Жидкости могут переходить в твердое и газообразное состояние — фазовые переходы первого рода (то есть переходы связанные с поглощением или выделением тепла). Эти переходы происходят при постоянных температурах. В таблицах эти температуры обычно предоставляются для нормальных условиях. Но их значение зависит от множества факторов. В этой задаче предлагается рассмотреть некоторые из них (рассматриваются только фазовые переходы первого рода). Кривая фазового перехода вещества из состояния $1$ в состояние $2$ описывается уравнением Клапейрона - Клаузиуса $$\cfrac{dp}{dT}=\cfrac{q_{12}}{T(v_2-v_1)} $$ где $p$ — давление, $T$ — температура, $q_{12}$ — удельная теплота фазового перехода $1\to{2}$, $v_1$,$v_2$ — удельные объемы.
При какой температуре кипит вода в Швейцарии на пике Дюфур на высоте $4634~\text{м}$, если давление там $430~\text{мм.рт.ст}$. Нормальное давление $760~\text{мм.рт.ст}$. В нормальных условиях вода кипит при $100^{\circ}\text{C}$. Оказывается, явление поверхностного натяжения $\sigma$ жидкости может влиять на давление насыщенных паров вещества над искривленной поверхностью ($K$ — кривизна поверхности, величина обратная радиусу кривизны).
Найдите давление Лапласа в случае цилиндрической поверхности — разница давлений по разные стороны от искривленной поверхности жидкости. Выразите ответ через $\sigma$, $K$, $p_a$ (атмосферное давление) и физические константы.
Найдите давление Лапласа в случае сферической поверхности. Выразите ответ через $\sigma$, $K$, $p_a$ (атмосферное давление) и физические константы.
Рассмотрим пузырек в жидкости. Где давление больше: внутри (IN) пузырька или снаружи (OUT)? В следующей части задачи рассмотрите, как кривизна поверхности жидкости влияет на давление насыщенных паров. Для решения рассмотрите сообщающиеся цилиндрические сосуды, помещенные в термостат, поддерживающий температуру $T$, (Рис. 1 — изображен случай, когда жидкость смачивает стенки сосудов) такие, что ширина одного из сосудов позволяет наблюдать капиллярный эффект. Давление паров над плоской поверхностью $AB$ — $p_1$, над $CD$ — $p_2$, $K$ — кривизна поверхности $CD$. Удельный объем жидкости $v_L$, пара $v_G$ (считайте, что плотность пара меняется слабо при изменении высоты на $h$).  Рис. 1. Давление насыщенного пара над искривленной поверхностью
Выразите $h$ через $\sigma$, $K$, $v_L$, $v_G$, $T$, $\mu$ и физические константы ($\mu$ — молярная масса).
Пусть жидкость смачивает стенки сосуда. Выразите разницу давлений $p_2-p_1$ через $\sigma$, $K$, $v_L$, $v_G$, $T$, $\mu$ и физические константы.
Каким будет ответ, если жидкость не будет смачивать стенок сосуда? Выразите ответ через $\sigma$, $K$, $v_L$, $v_G$, $T$, $\mu$ и физические константы.
При большой кривизне (σK≫|P_2-P_1 |) $\sigma K\gg{\left|p_2-p_1\right|}$ поверхности уже нельзя считать плотность пара постоянной. Какой будет разность давлений $p_2-p_1$ в этом случае? Выразите ответ через $\sigma$, $K$, $v_L$, $v_G$, $T$, $\mu$ и физические константы. В следующей части задачи предлагается рассмотреть, как изменятся условия фазовых переходов если растворить в жидкости какое-либо вещество.Первое, что следует рассмотреть это осмос — процесс односторонней диффузии через полупроницаемую мембрану. Эта мембрана пропускает только молекулы растворителя. Молекулы растворителя диффундируют туда, где концентрация растворенного вещества больше. Концентрация молекул растворителя $n$, растворенного вещества $n_s$. Вследствие этого явления возникает осмотическое давление $p_{os}$ — избыточное давление в растворе, при котором прекращается диффузия молекул растворителя. На Рис. 2 изображен осмометр, прибор для измерения осмотического давления.  Рис. 2. Осмометр
Выразите осмотическое давление $p_{os}$ для слабого раствора (раствора с малой концентрацией растворенного вещества). Выразите ответ через $p_a$, $n$, $n_s$, $T$ и физические константы. Рассмотрите как меняется давление насыщенных паров, если растворить в жидкости малое количество какого-либо вещества. На Рис. 3 раствор и вода разделены полупроницаемой мембраной, $p_0$ — давление насыщенных паров над водой, $p$ — над раствором.
Выразите разницу $p-p_0$ через $v_L$, $v_G$, $p_{os}$ и физические константы.
Выразите разницу $p-p_0$ через $p_0$, $n$, $n_s$ и физические константы. В следующей части задачи рассмотрите три фазы вещества ($1$ — жидкость, $2$ — пар, $3$ — твердое тело, $q_{21}$, $q_{23}$, $q_{13}$ — удельные теплоты выделяющиеся при переходах $2\to{1}$, $2\to{3}$ и $1\to{3}$ соответственно, $q_{21}>0$, $q_{23}>0$, $q_{13}>0$). Рассмотрите точку трехфазного равновесия (тройная точка).
Считая разницу между $p$ и $p_0$ малой, найдите изменение температуры кипения жидкости при растворении в ней какого-либо вещества. Выразите ответ через $\mu$, $T$, $q_{12}$, $n_s$, $n$ и физические константы.
Каков знак изменения температуры кипения жидкости при растворении в ней чего-либо?
Выразите $q_{23}$ через $q_{13}$ и $q_{21}$ в тройной точке.
В координатах ($p$,$T$) изобразите качественно кривые равновесия между всеми тремя фазами вблизи тройной точки. Считайте, что $v_G\gg{v_L}$ и $v_G\gg{v_s}$ (удельный объем твердого вещества).
Найдите изменение температуры замерзания жидкости при растворении в ней какого-либо вещества. Выразите ответ через $\mu$, $T$, $q_{13}$, $n_s$, $n$ и физические константы.
Каков знак изменения температуры замерзания жидкости при растворении в ней чего-либо?
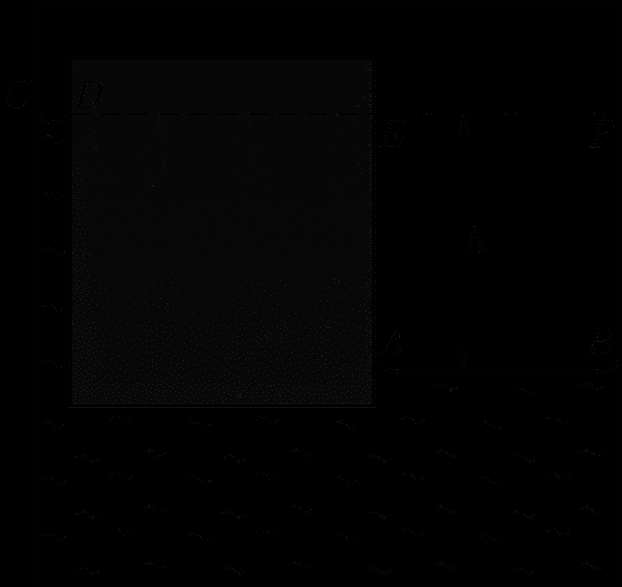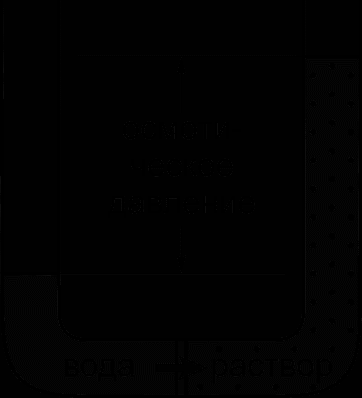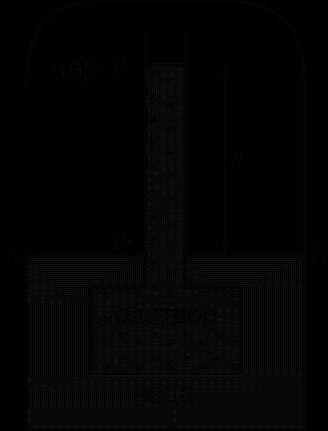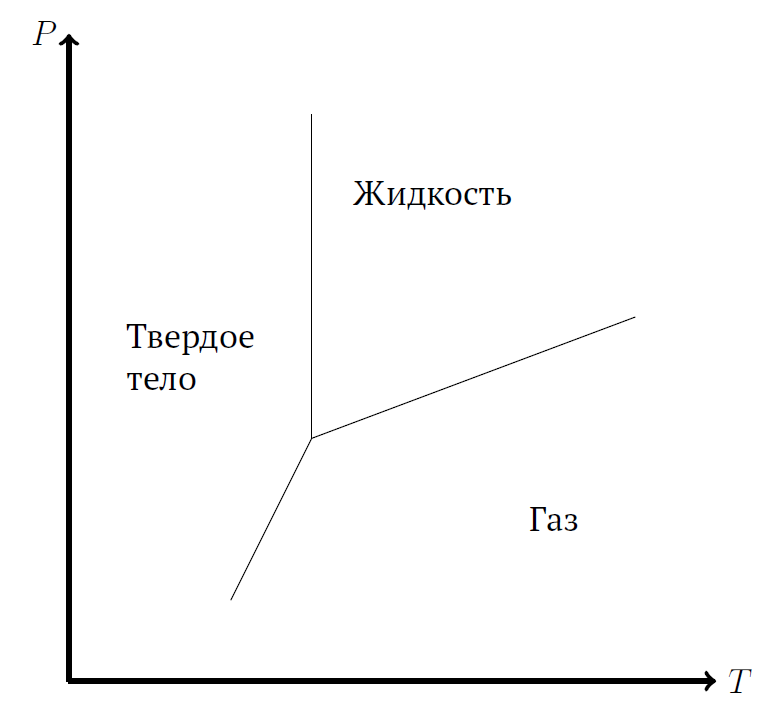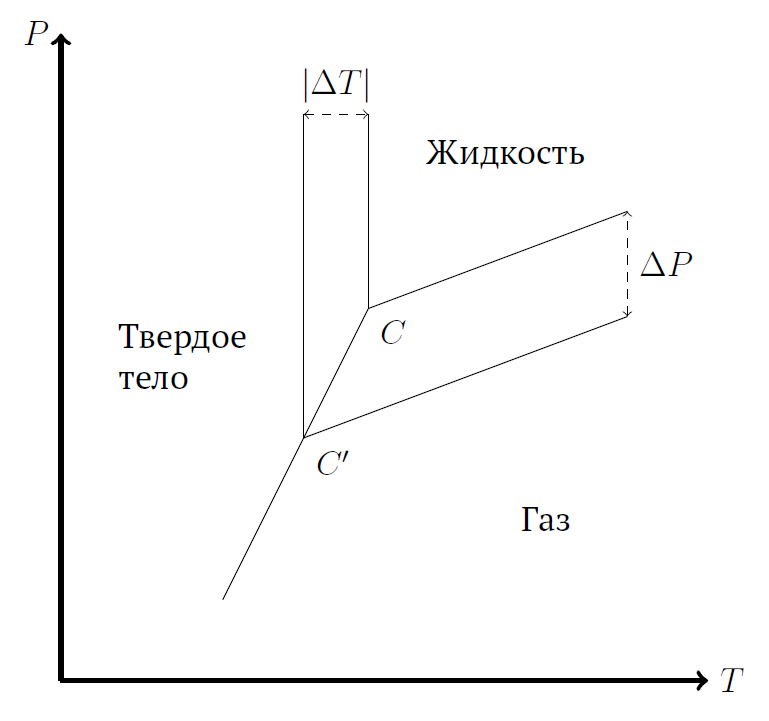
При какой температуре кипит вода в Швейцарии на пике Дюфур на высоте $4634~\text{м}$, если давление там $430~\text{мм.рт.ст}$. Нормальное давление $760~\text{мм.рт.ст}$. В нормальных условиях вода кипит при $100^{\circ}\text{C}$.
Решение: Индекс 1 будем обозначать жидкость, индексом 2 — газ. Т.к. удельный объем газа много больше удельного объема жидкости, то \begin{equation*} v_2 - v_1 \approx v_2 = \frac{R T}{p}.\end{equation*}Подставляя в уравнение Клапейрона-Клаузиуса и интегрируя его, получим\begin{equation*} \Delta \ln P = -\frac{q}{R} \Delta \frac{1}{T}.\end{equation*}Здесь $q$ — теплота в пересчете на 1 моль, т.е. $q = q_{m} \mu$, где $q_{m} \approx 2.3\cdot10^6~\text{Дж}/\text{кг}$ — та же теплота в пересчете на 1 кг, $\mu$ — молярная масса воды.Выражая отсюда $T_1$, получим\begin{equation*} T_1 = 85 ^{\circ}\text{C}.\end{equation*}

Найдите давление Лапласа в случае цилиндрической поверхности — разница давлений по разные стороны от искривленной поверхности жидкости. Выразите ответ через $\sigma$, $K$, $p_a$ (атмосферное давление) и физические константы.
Решение: Рассмотрим участок поверхности, который в цилиндрических координатах заключен между углами $\varphi$ и $\varphi + d\varphi$, высоты $h$. На него действуют силы поверхностного натяжения $h \sigma$, угол между которыми $d\varphi$. Их равнодействующая будет равна $h \sigma d \varphi$ и направлена к оси цилиндра. Она должна быть уравновешена силой давления $P_л h R \, d\varphi = P_л h \, d\varphi / K$, откуда\begin{equation*} P_л = \sigma K.\end{equation*}

Найдите давление Лапласа в случае сферической поверхности. Выразите ответ через $\sigma$, $K$, $p_a$ (атмосферное давление) и физические константы.
Решение: Рассмотрим участок сферической поверхности, задающийся уравнением $\theta \leq d\theta$ ($\theta$ — угол с произвольной осью, например $z$). Проекция силы поверхностного натяжения на ось $z$ будет равна\begin{equation*} F_{\sigma} = - 2\pi R \sigma \, d\theta \cdot d\theta = -2 \pi R \sigma d\theta^2.\end{equation*}Она должна уравновешиваться силой давления:\begin{equation*} F_p = P_л \cdot \pi \left( R d\theta \right)^2.\end{equation*}Отсюда находим\begin{equation*} P_л = \frac{2 \sigma}{R} = 2 \sigma K.\end{equation*}

Рассмотрим пузырек в жидкости. Где давление больше: внутри (IN) пузырька или снаружи (OUT)?
Решение: Как ясно из предыдущих пунктов, давление больше внутри пузырька.

Выразите $h$ через $\sigma$, $K$, $v_L$, $v_G$, $T$, $\mu$ и физические константы ($\mu$ — молярная масса).
Решение: Обозначим давление прямо над поверхностью $AB$ через $P_1$. Тогда давление прямо над поверхностью $CD$ будет меньше на давление столба газа высоты $h$:\begin{equation*} P_2 \equiv P_{\text{above CD}} = P_1 - \frac{g h}{v_G}.\end{equation*}Аналогично можем выразить давление прямо под поверхностью $CD$:\begin{equation*} P_{\text{under CD}} = P_1 - \frac{g h}{v_L}.\end{equation*}Разность этих давлений должна быть равна $P_{\text{under CD}} - P_{\text{above CD}} = 2 \sigma K$, откуда находим $h$:\begin{equation*} h = \frac{2 \sigma K}{g} \frac{1}{1/v_L - 1/v_G}.\end{equation*}

Пусть жидкость смачивает стенки сосуда. Выразите разницу давлений $p_2-p_1$ через $\sigma$, $K$, $v_L$, $v_G$, $T$, $\mu$ и физические константы.
Решение: Используя ответ предыдущего пункта,\begin{equation*} P_2 - P_1 = - \frac{g h}{v_G} = - 2 \sigma K \frac{v_L}{v_G - v_L}.\end{equation*}

Каким будет ответ, если жидкость не будет смачивать стенок сосуда? Выразите ответ через $\sigma$, $K$, $v_L$, $v_G$, $T$, $\mu$ и физические константы.
Решение: В случае несмачивания поверхность $CD$ будет ниже $AB$ на $|h|$, в смысле достаточно поменять знак ответа (либо считать, что $K$ меняет знак):\begin{equation*} P_2 - P_1 = + 2 \sigma K \frac{v_L}{v_G - v_L}.\end{equation*}

При большой кривизне (σK≫|P_2-P_1 |) $\sigma K\gg{\left|p_2-p_1\right|}$ поверхности уже нельзя считать плотность пара постоянной. Какой будет разность давлений $p_2-p_1$ в этом случае? Выразите ответ через $\sigma$, $K$, $v_L$, $v_G$, $T$, $\mu$ и физические константы.
Решение: В случае переменной плотности пара давления $P_2$ и $P_1$ связаны как\begin{equation*} P_2 = P_1 \exp \left( -\frac{\mu g h}{R T} \right).\end{equation*}Рассмотрение разницы давлений по-прежнему дает\begin{equation*} 2 \sigma K + P_1 - P_2 = \frac{g h}{v_L}.\end{equation*}Пренебрегая разностью давлений $P_1 - P_2$ по сравнению с $\sigma K$, находим отсюда $h$ и искомую разность:\begin{equation*} P_2 - P_1 = - P_1 \left[ 1 - \exp\left(-\frac{2 \mu \sigma K v_L}{R T} \right) \right].\end{equation*}

Выразите осмотическое давление $p_{os}$ для слабого раствора (раствора с малой концентрацией растворенного вещества). Выразите ответ через $p_a$, $n$, $n_s$, $T$ и физические константы.
Ответ: \begin{equation*} P_{os} = n_s k T.\end{equation*}

Выразите разницу $p-p_0$ через $v_L$, $v_G$, $p_{os}$ и физические константы.
Решение: Гидростатическое давление дополнительного столба жидкости должно быть равно осмотическому давлению:\begin{equation*} \frac{g h}{v_L} = P_{os}.\end{equation*}Тогда искомая разность\begin{equation*} P - P_0 = - \frac{g h}{v_G} = -\frac{v_L}{v_G} P_{os}.\end{equation*}

Выразите разницу $p-p_0$ через $p_0$, $n$, $n_s$ и физические константы.
Решение: Подставим выражение для осмотического давления:\begin{equation*} P - P_0 = -\frac{v_L}{v_G} n_s k T.\end{equation*}Замечаем, что $\frac{k T}{v_G} = P_0$ — давление газа, если $v_G$ относить к одной молекуле. Но тогда $v_L$ можно переписать как $1/n$:\begin{equation*} P - P_0 = -P_0 \frac{n_s}{n}.\end{equation*}

Считая разницу между $p$ и $p_0$ малой, найдите изменение температуры кипения жидкости при растворении в ней какого-либо вещества. Выразите ответ через $\mu$, $T$, $q_{12}$, $n_s$, $n$ и физические константы.
Решение: Рассмотрим пузырек газа внутри жидкости. Как мы видели в пунктах B2 и B3, давление пара над раствором будет меньше на $P_0 n_s/n$. Тогда, чтобы парам в растворе достичь того же давления, что в чистой жидкости, температура раствора должна быть больше на $\Delta T = \frac{dT}{dP} P_0 n_s/n$, где производная находится из уравнения Клаузиуса:\begin{equation*} \Delta T = \frac{n_s}{n} \frac{R T^2}{\mu |q_{12}|}.\end{equation*}

Каков знак изменения температуры кипения жидкости при растворении в ней чего-либо?
Решение: Т.к. $dP_{нас}/dT > 0$, то $\Delta T > 0$.

Выразите $q_{23}$ через $q_{13}$ и $q_{21}$ в тройной точке.
Решение: Теплоту перехода $q_{21}$ можно выразить как разницу внутренней энергии между фазами + работу:\begin{equation*} q_{21} = U_1 - U_2 + p \left( V_1 - V_2 \right).\end{equation*}Аналогичное выражение можем записать для $q_{13}$ и $q_{23}$:\begin{equation*} q_{13} = U_3 - U_1 + p \left( V_3 - V_1 \right),\end{equation*}\begin{equation*} q_{23} = U_3 - U_2 + p \left( V_3 - V_2 \right).\end{equation*}Видно, что\begin{equation*} q_{23} = q_{21} + q_{13}.\end{equation*}

В координатах ($p$,$T$) изобразите качественно кривые равновесия между всеми тремя фазами вблизи тройной точки. Считайте, что $v_G\gg{v_L}$ и $v_G\gg{v_s}$ (удельный объем твердого вещества).

Найдите изменение температуры замерзания жидкости при растворении в ней какого-либо вещества. Выразите ответ через $\mu$, $T$, $q_{13}$, $n_s$, $n$ и физические константы.
Решение: Пусть $C$ — тройная точка до растворения, $C'$ — после (см. рис.). Аналогично рассуждениям пункта C1, прямая жидкость-газ опускается на\begin{equation*} \Delta P = P_0 \frac{n_s}{n}.\end{equation*}Из рисунка ясно, что\begin{equation*} |\Delta T| \left( \left( \frac{dP}{dT} \right)_{пар-тт} - \left( \frac{dP}{dT} \right)_{пар-жидкость} \right) = |\Delta P|.\end{equation*}Учитывая, что объем газа много больше как объема жидкости, так и объема твердого тела, выражение в скобках можно упростить, используя уравнение Клаузиуса, и получить\begin{equation*} |\Delta T| = \frac{n_s}{n} \frac{R T^2}{\mu q_{13}}.\end{equation*}

Каков знак изменения температуры замерзания жидкости при растворении в ней чего-либо?
Решение: Как видно из рисунка, $C'$ лежит левее $C$, т.е. $\Delta T < 0$.
Темы:
T, Термодинамика, 2016, Сборы XY, Y, Фазовые переходы, Уравнение Клапейрона-Клаузиуса, Насыщенный пар